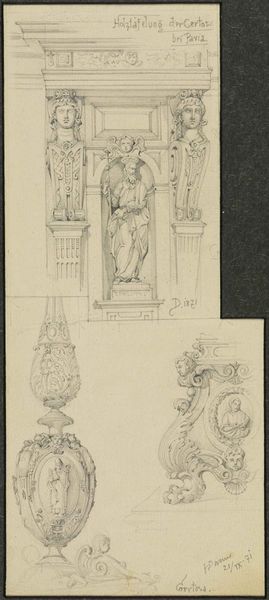
Titel: Wandtäfelung mit Hermenkonsolen und Figurennische aus der Certosa in Pavia
Künstler: Josef Wilhelm Durm
Standort: Karlsruhe
Institution: Staatliche Kunsthalle Karlsruhe
Schlagwörter: fuß, gott, kopf, mann, schatten, weiß, menschen, sitzen, frau, grau, köpfe, marmor, paris, raum, schwarz, skizze, säule, säulen, zeichnung, gebäude, beige, muster, ornament, gesichter, wand, architektur, barock, blass, gesicht, mensch, sockel, tragen, bild, möbel, signatur, brüstung, figur, klassizismus, kamin, oval, engel, putte, putto, skulptur, statue, vase, relief, bein, schrift, papier, bogen, alter mann, stab, studie, datierung, graphik, vergilbt, pilaster, treppe, bischof, könig, papst, thron, wohnung, detail, büste, ornamente, verzierung, leuchter, vasen, fein, tor, bögen, erker, nische, stütze, antike, maske, medaillon, deko, bleistift, herrscher, entwurf, architrav, kapitell, fries, gemäuer, portal, geige, sims, atlant, kalotte, gesims, skulpturen, statuen, voluten, jesus, simse, antik, götter, verschlungen, heiliger, plan, holzvertäfelung, herme, konsole, volute, büsten, einrichtung, entwürfe, skizzen, maria, korinthisch, louvre, klassik, schaft, details, standbild, sphinx, triumphbogen, bildhauer, traktat, architekturzeichnung, figut, gestaltung, theatermotiv, simms, holztäfelung, detailstudie, hermen, rocaillen, kulptur, 1871, uzeichnung, +stuck, kariathyden, kayatide, fen, hernesfiguren, kapitällchen, karathyden, karyathiden, stanbilder, hermenfiguren, pavia